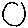
Label: circle